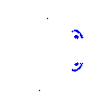
Particle: proton